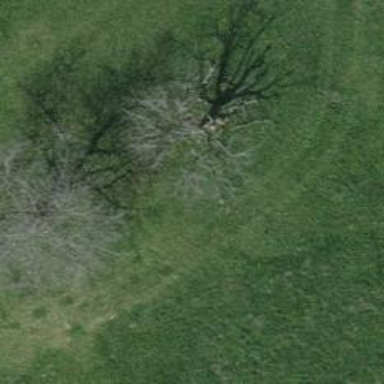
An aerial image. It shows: Single tag "natural: tree."